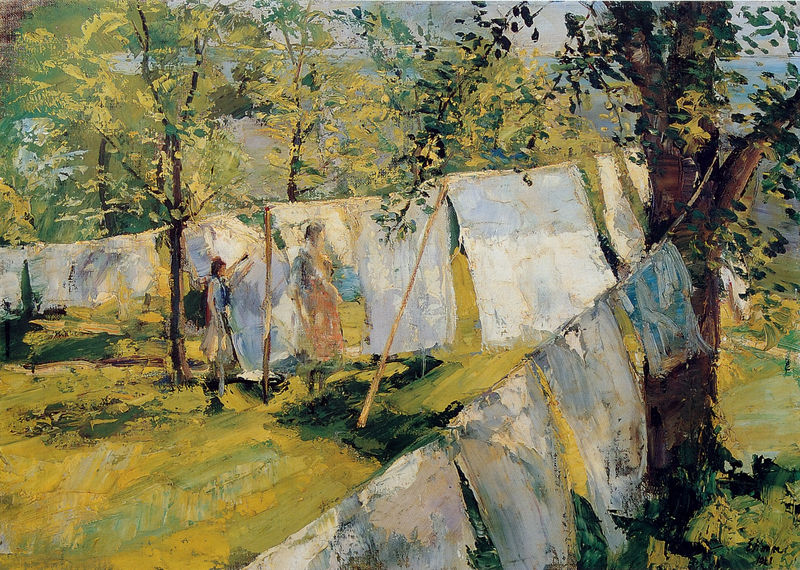
Titel: Wäsche im Freien
Künstler: Erwin Knirr
Standort: München
Institution: Städtische Galerie im Lenbachhaus
Schlagwörter: baum, blau, blätter, himmel, laub, mann, schatten, wasser, wolken, bäume, frauen, gelb, grün, impressionismus, mädchen, see, ufer, wäsche, äste, braun, frau, grau, hell, kleid, licht, weiss, gras, rasen, tuch, wiese, wolke, leinen, baumstamm, birke, feld, natur, stamm, wind, sonne, strick, tücher, kind, paar, person, rosa, garten, magd, sommer, trocknen, stab, leine, farben, herbst, flattern, luft, draussen, laken, frühling, waschen, stangen, seil, zweig, stücke, stöcke, aufhängen, frisch, leintücher, walf